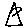
Label: triangle